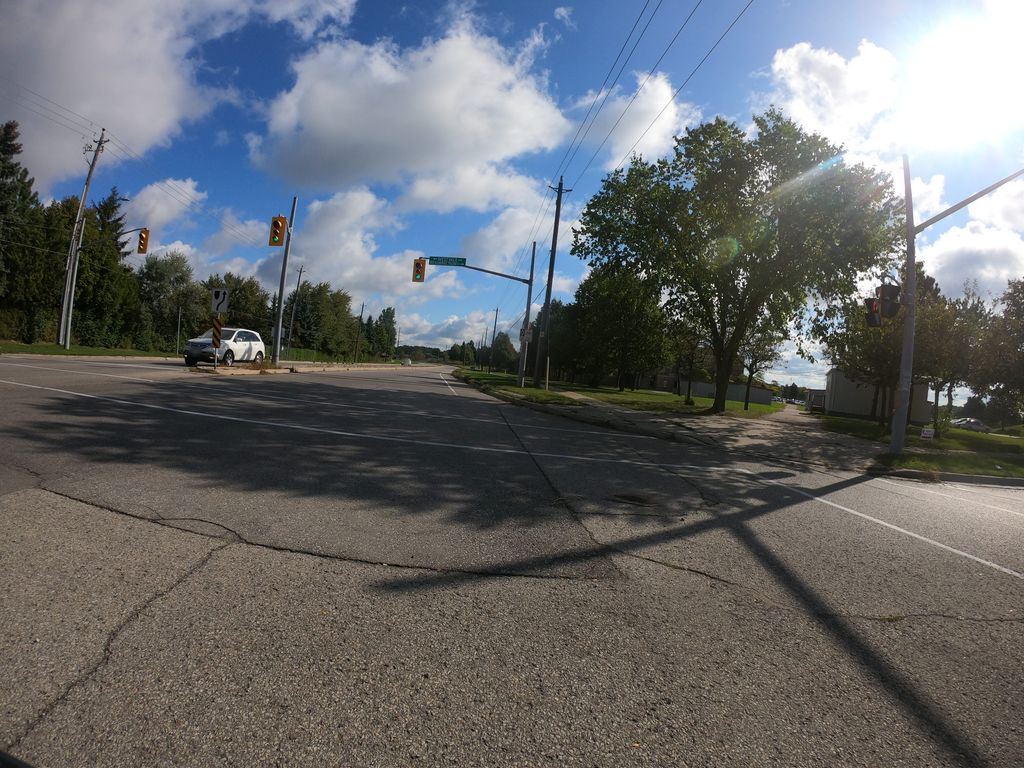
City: kitchener-waterloo